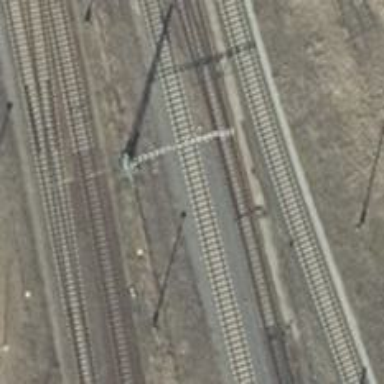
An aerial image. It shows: Railway switch.